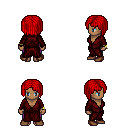
a pixel art fantasy rpg character, female body template, human, dark skin, red robe, magenta pants, red pageboy hairstyle, bracelets, brown shoes, four views (front, back, left, right), 2x2 character sprite sheet, small pixel art, hard edges, no anti-aliasing